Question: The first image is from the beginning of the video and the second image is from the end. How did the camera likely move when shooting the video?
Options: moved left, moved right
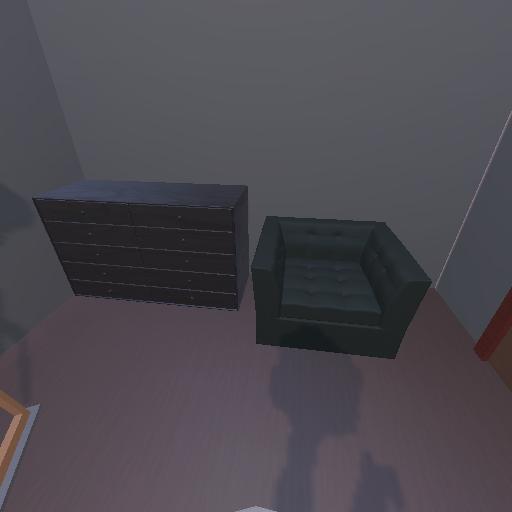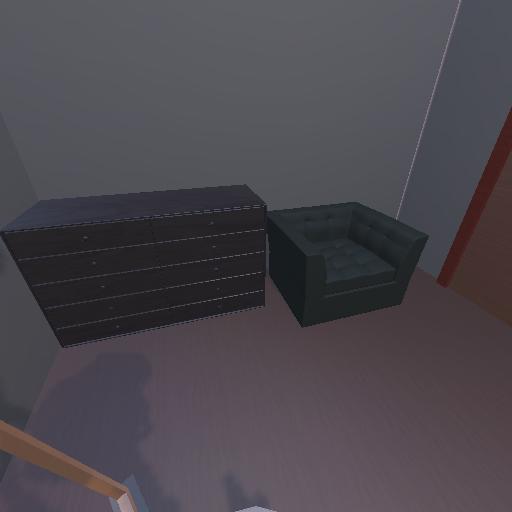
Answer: moved left